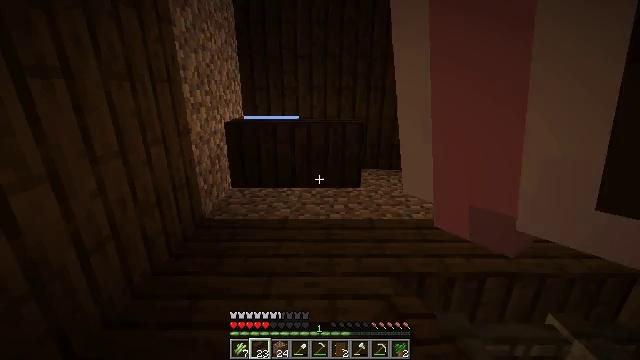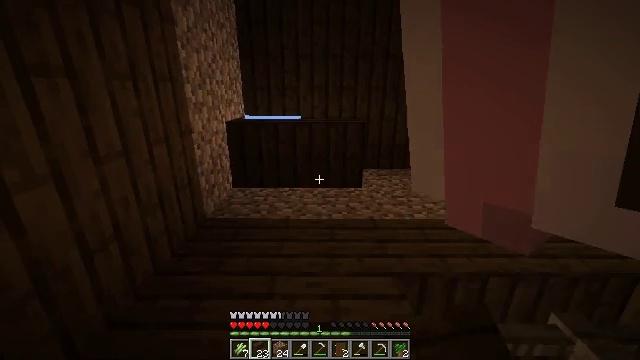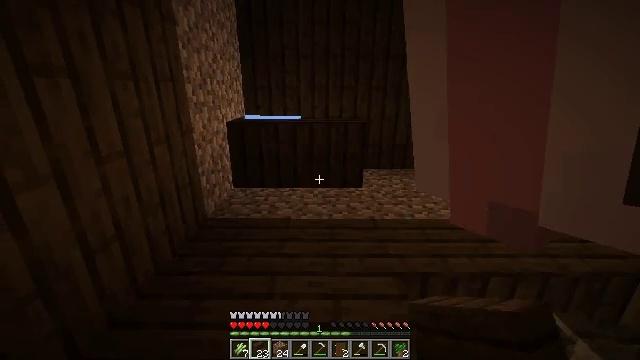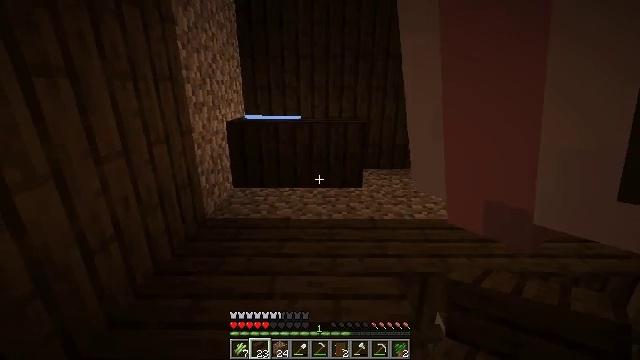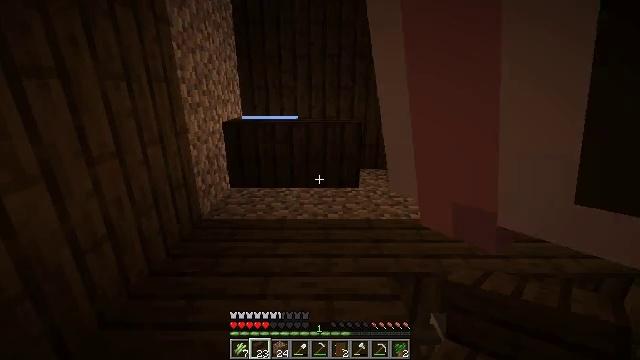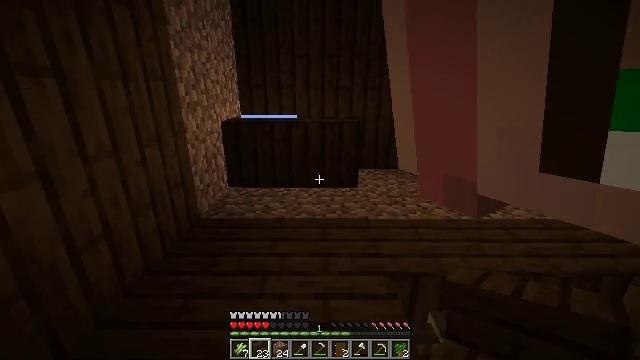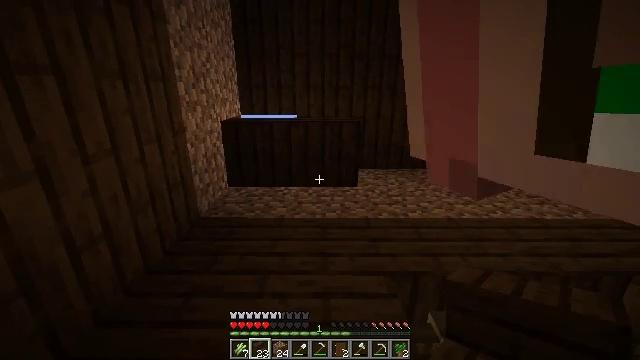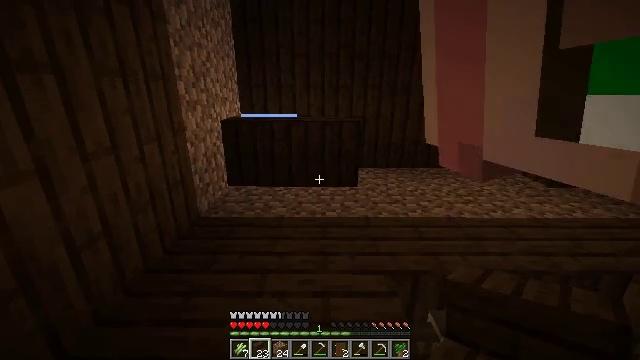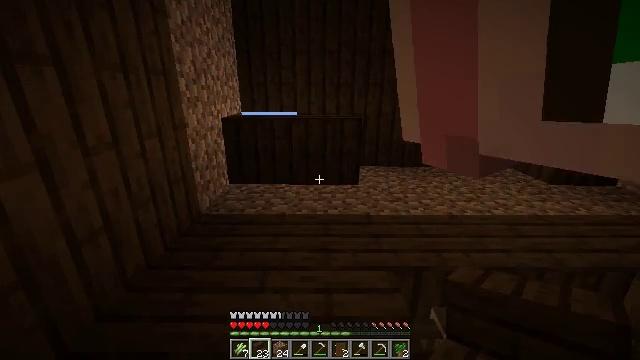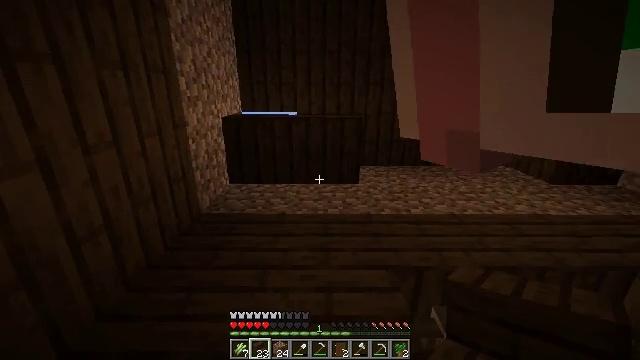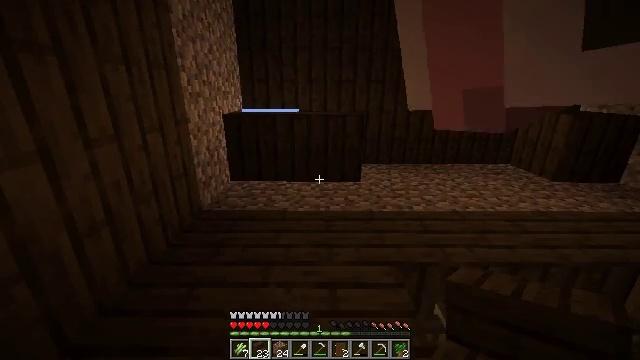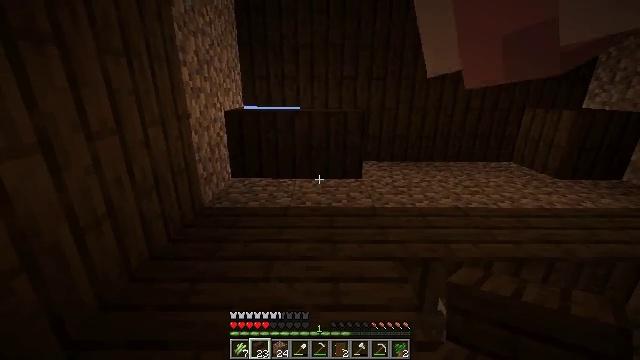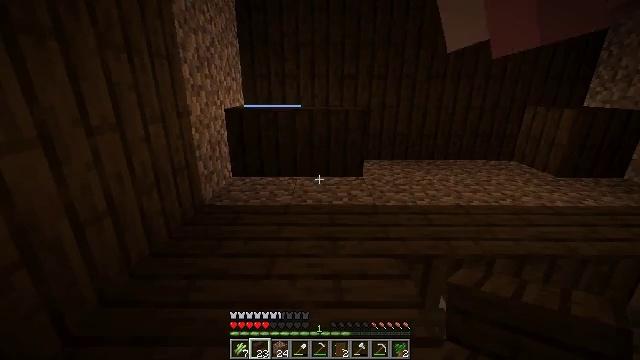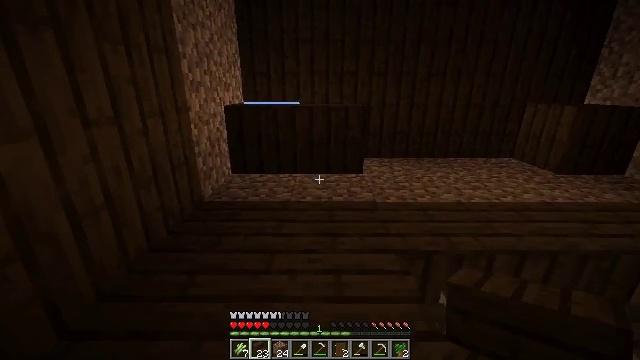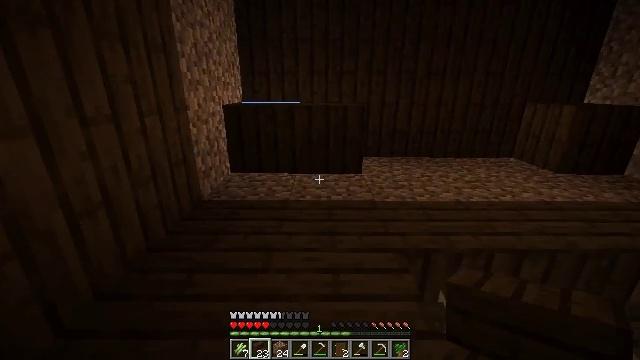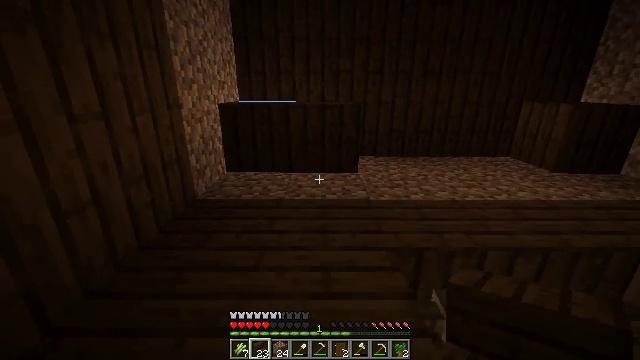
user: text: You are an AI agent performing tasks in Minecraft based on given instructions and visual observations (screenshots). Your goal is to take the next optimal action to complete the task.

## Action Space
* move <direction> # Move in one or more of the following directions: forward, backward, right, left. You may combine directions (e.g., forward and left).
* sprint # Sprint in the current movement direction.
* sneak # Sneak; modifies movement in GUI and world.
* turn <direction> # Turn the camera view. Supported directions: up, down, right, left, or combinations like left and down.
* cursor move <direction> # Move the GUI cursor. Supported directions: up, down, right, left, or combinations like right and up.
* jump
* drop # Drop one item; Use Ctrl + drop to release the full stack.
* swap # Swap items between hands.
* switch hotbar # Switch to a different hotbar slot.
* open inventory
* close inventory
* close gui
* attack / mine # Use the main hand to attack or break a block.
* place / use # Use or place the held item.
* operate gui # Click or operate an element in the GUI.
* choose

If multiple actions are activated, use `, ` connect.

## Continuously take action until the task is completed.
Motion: motion action
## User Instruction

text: Collect the dark oak stairs by mining.
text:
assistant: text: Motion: sneak
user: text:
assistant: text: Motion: sneak
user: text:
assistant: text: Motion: move right, sneak
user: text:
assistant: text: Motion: move right, sneak
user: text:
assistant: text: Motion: move right, sneak
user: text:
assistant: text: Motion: move right, sneak
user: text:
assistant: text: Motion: move right, sneak
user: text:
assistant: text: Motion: move right, sneak
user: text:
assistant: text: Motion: move right, sneak
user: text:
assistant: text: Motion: move right, sneak
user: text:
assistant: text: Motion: move right, sneak
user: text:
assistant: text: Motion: move right, sneak
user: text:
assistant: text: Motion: move right, sneak
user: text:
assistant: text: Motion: move right, sneak
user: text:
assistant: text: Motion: move right, sneak
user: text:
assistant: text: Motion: sneak
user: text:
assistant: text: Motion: sneak
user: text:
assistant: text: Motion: sneak, turn right and up
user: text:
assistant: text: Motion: sneak, turn right and up
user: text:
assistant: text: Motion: sneak, turn up
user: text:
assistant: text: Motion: sneak
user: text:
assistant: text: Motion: sneak
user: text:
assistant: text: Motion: sneak, turn right
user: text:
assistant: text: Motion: sneak
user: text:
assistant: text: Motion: sneak
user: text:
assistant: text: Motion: sneak
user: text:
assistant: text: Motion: sneak, turn left
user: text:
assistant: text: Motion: sneak
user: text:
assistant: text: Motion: sneak
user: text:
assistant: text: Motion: sneak